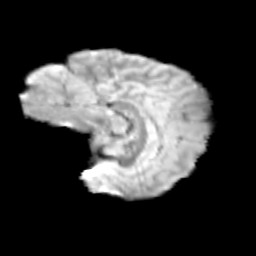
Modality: T2w
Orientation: sagittal
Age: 13
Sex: female
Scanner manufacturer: siemens
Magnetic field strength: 3 T
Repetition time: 3.8 s
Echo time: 0.07 s